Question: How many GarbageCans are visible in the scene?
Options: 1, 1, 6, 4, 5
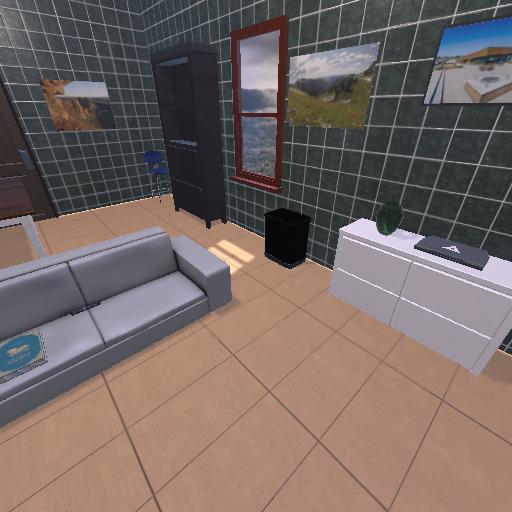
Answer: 1